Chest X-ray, AP view. Patient: 51 years old, sex F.
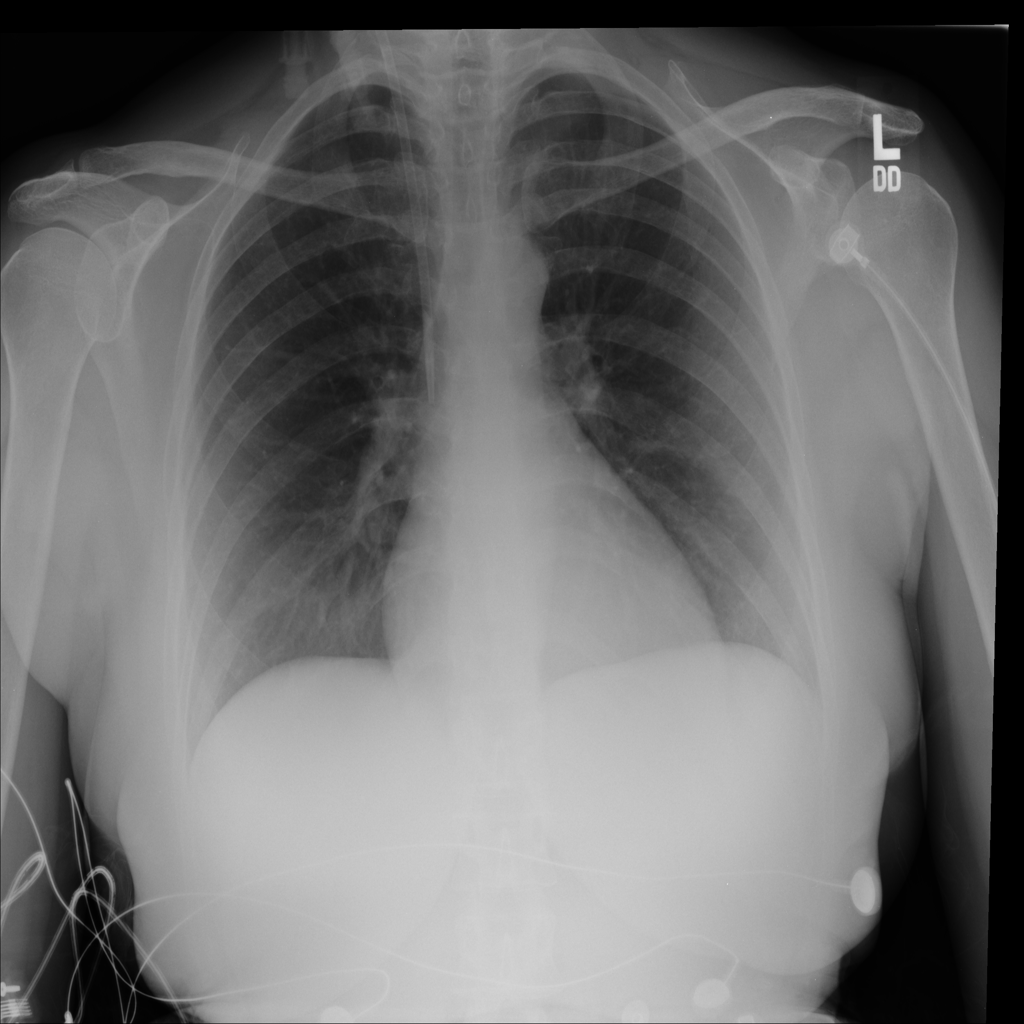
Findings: No Finding